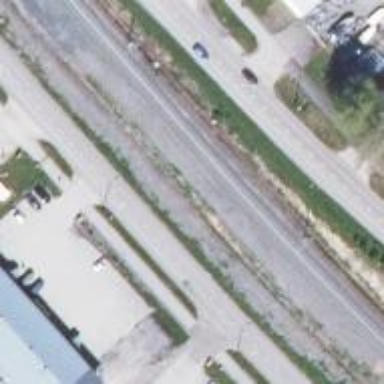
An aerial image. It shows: Railway with continuous electrified contact lines.